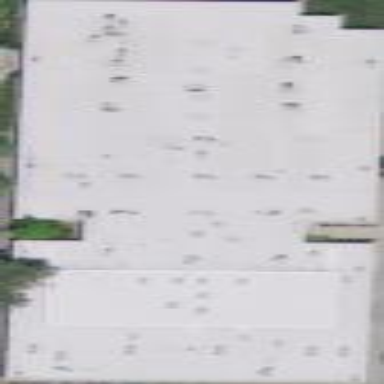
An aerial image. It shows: Industrial building.